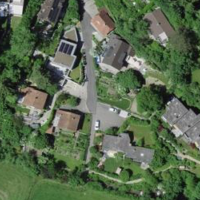
EUNIS habitat code: 55
Species observed at this site:
Vicia sepium